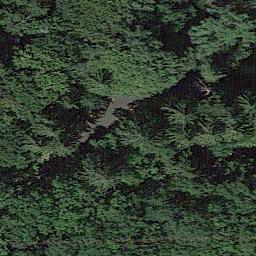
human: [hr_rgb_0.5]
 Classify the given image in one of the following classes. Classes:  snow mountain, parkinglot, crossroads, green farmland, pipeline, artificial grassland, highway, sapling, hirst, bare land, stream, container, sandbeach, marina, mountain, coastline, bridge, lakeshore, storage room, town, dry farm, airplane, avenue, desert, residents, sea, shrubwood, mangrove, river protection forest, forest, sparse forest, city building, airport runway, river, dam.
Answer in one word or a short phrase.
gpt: forest